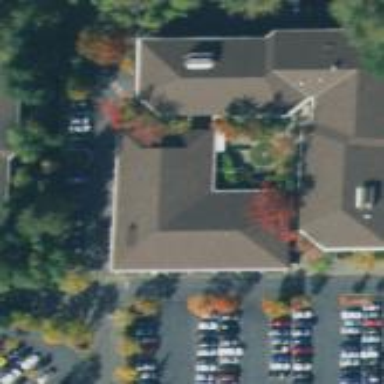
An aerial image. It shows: Commercial building.